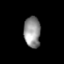
Tissue: prostate
Cell type: Endothelial cells
Senescence score: 0.7359
Nuclear area (px): 506
Mean DAPI intensity: 144.597